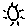
Label: sun